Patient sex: F
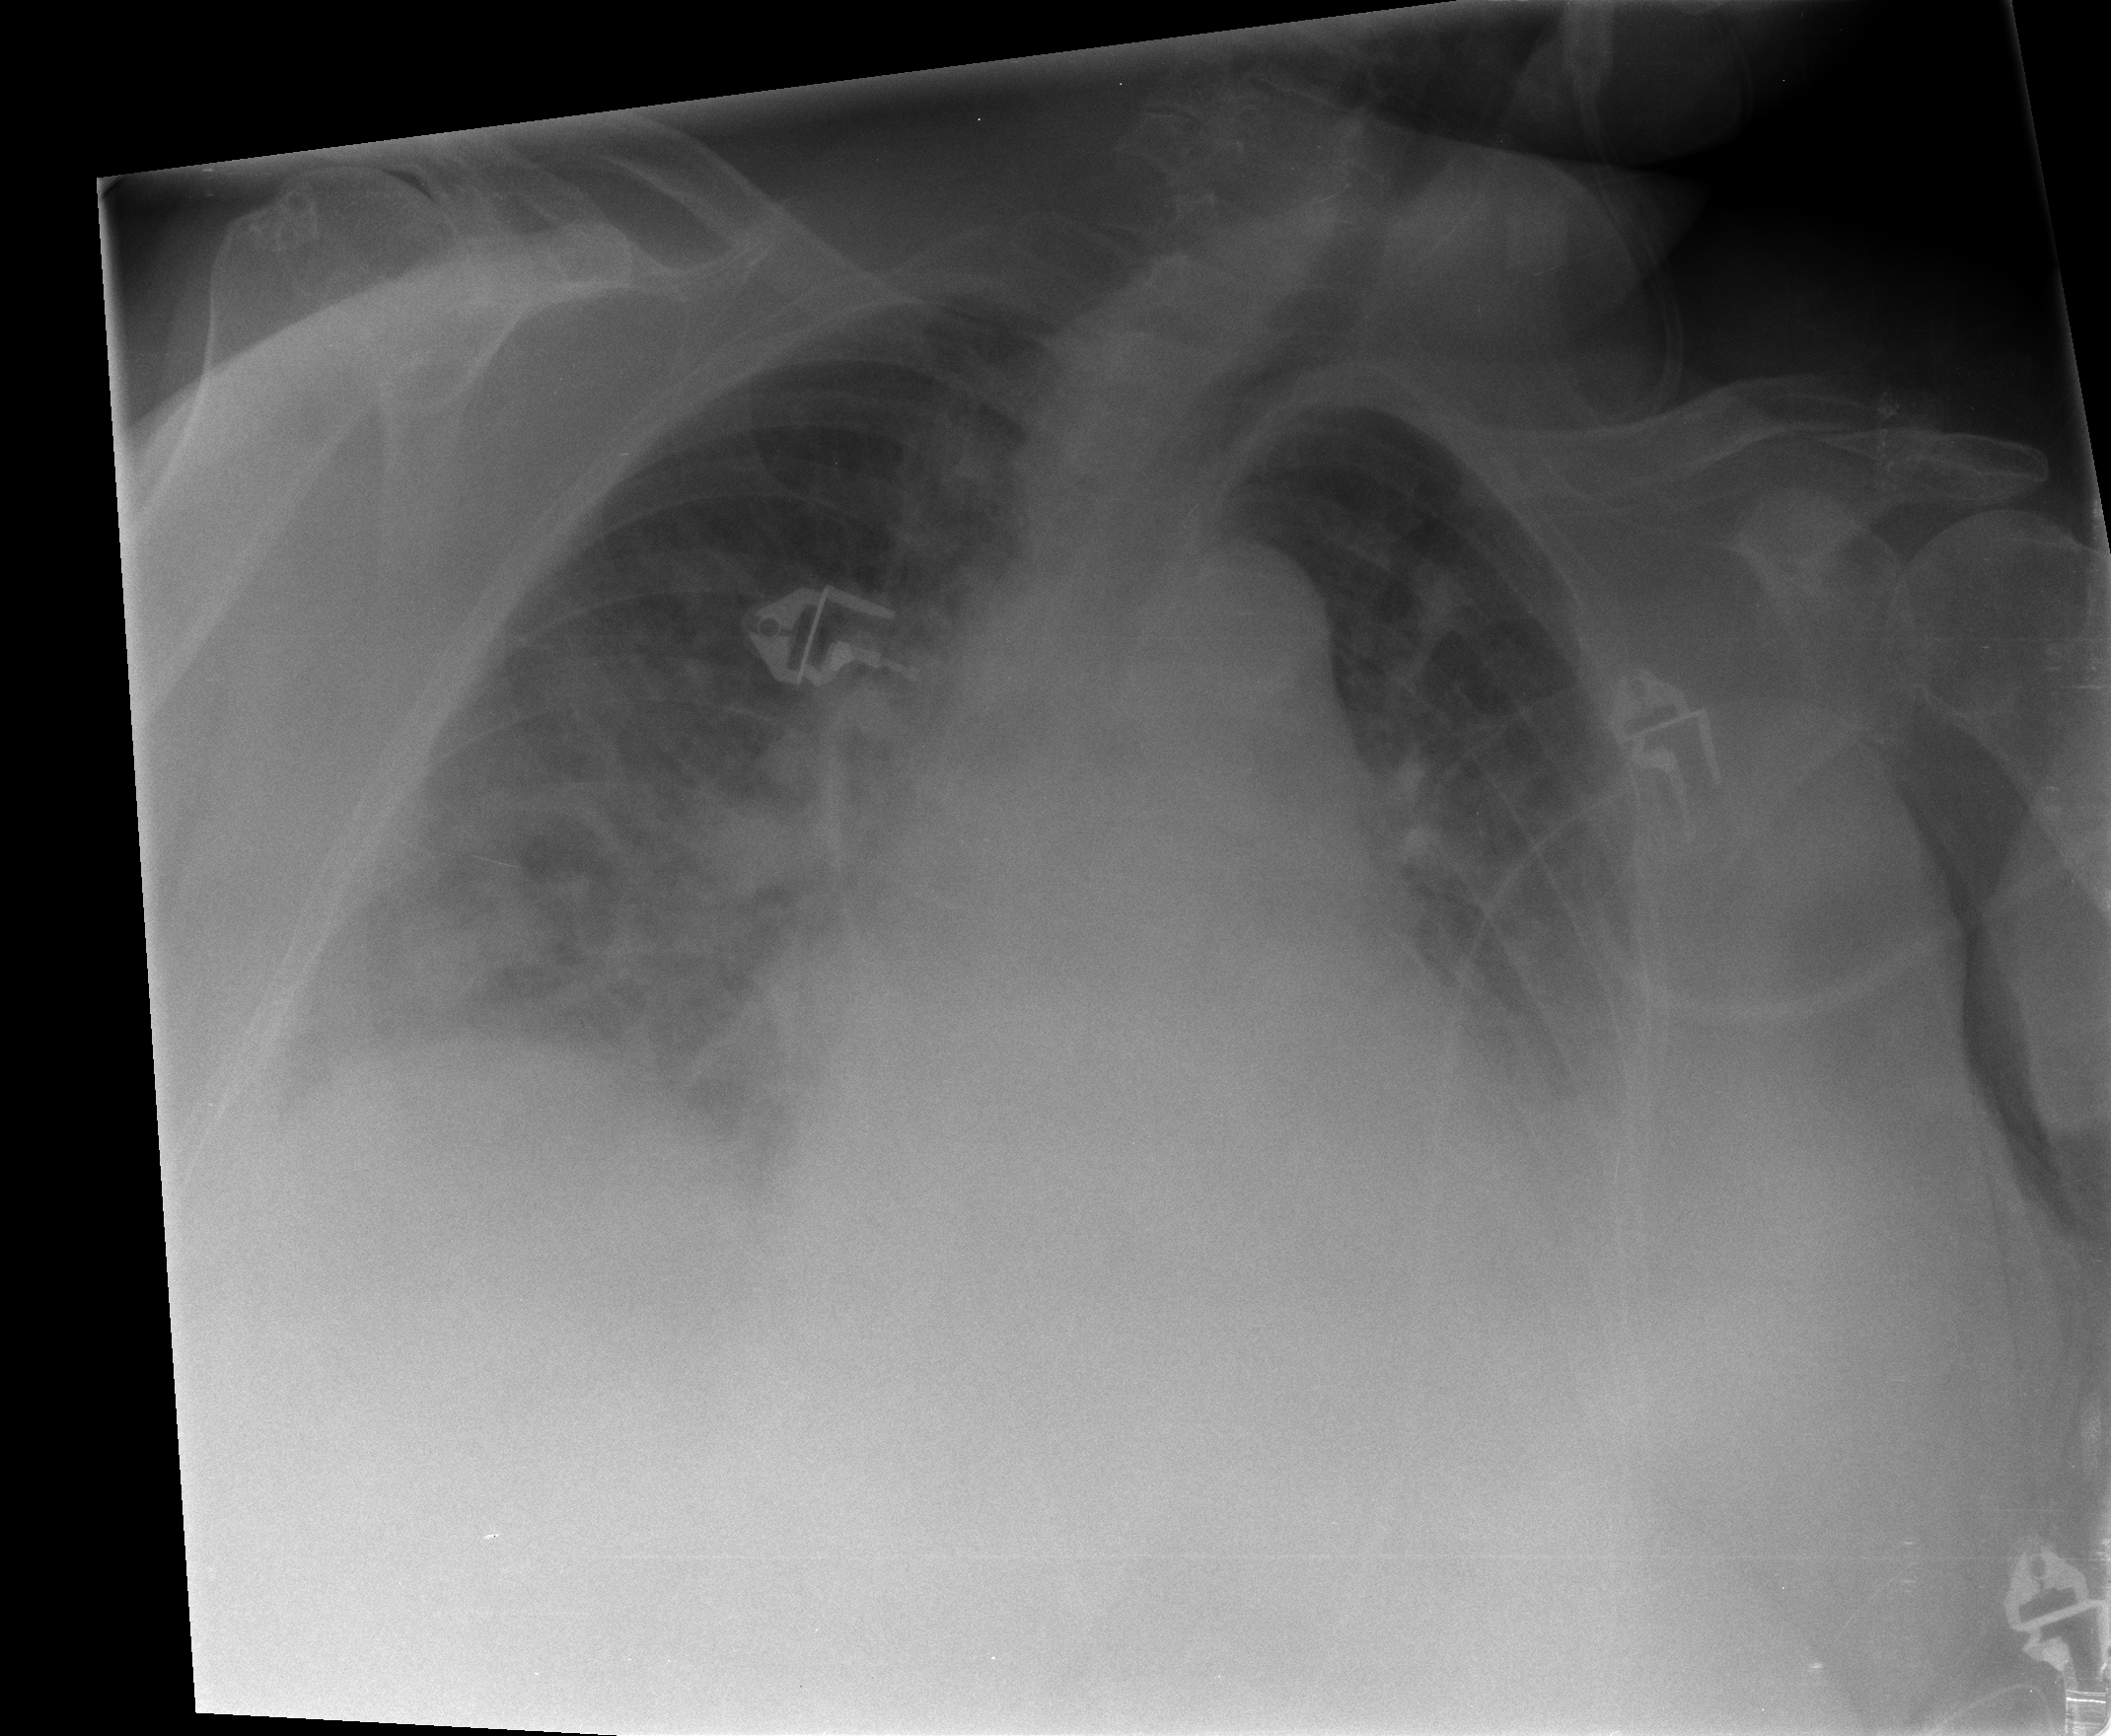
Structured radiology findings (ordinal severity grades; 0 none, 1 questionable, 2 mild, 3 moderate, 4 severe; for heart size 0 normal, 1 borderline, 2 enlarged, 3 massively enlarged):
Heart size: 1
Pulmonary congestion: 3
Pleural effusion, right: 2
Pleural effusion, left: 1
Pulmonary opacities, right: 2
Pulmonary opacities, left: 2
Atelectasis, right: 1
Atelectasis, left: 1